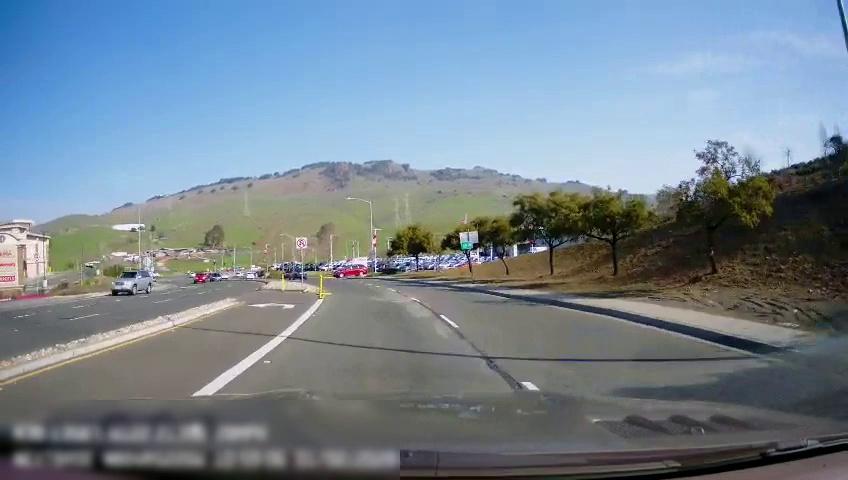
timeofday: Day
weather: Sunny
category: Drivable Space
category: Drivable Space
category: Vehicles | Car
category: Vehicles | SUV
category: Vehicles | SUV
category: Vehicles | SUV
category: Vehicles | Car
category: Vehicles | Van
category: Lanes | Opposite Lane
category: Lanes | Opposite Lane
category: Lanes | Alternate Lane
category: Lanes | Alternate Lane
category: Lanes | Alternate Lane
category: Traffic | Signs
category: Traffic | Signs
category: Traffic | Signs